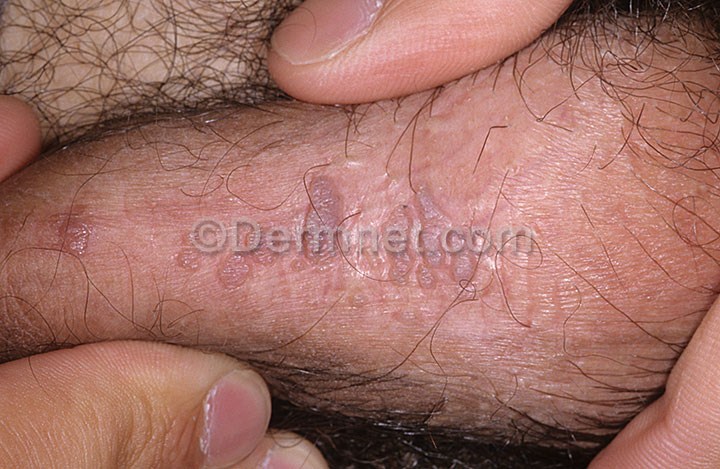
Disease: Herpes HPV and other STDs Photos